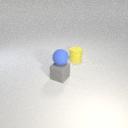
small yellow rubber cylinder behind small gray rubber cube